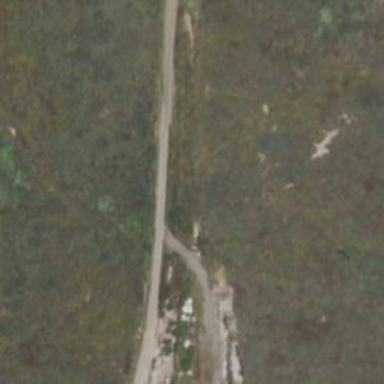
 with the description ""Military Base""."